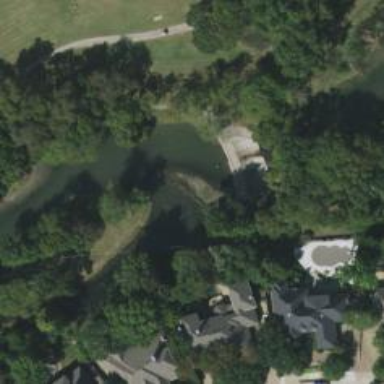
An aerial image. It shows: Path bridge used as golf cartpath.